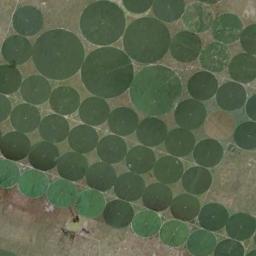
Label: circular_farmland